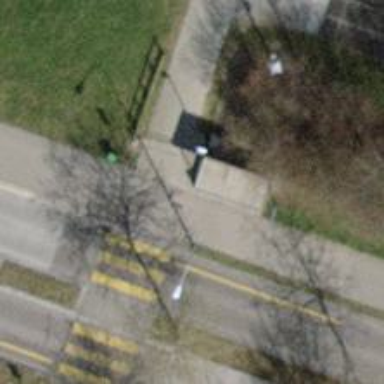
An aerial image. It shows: Bollard barrier.